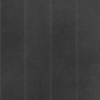
Label: dusty